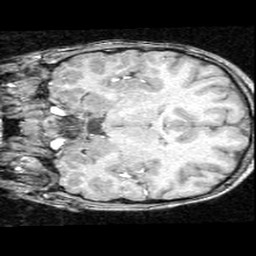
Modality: T1w
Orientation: coronal
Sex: female
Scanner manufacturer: ge
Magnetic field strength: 1.5 T
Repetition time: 21 s
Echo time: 0.008 s